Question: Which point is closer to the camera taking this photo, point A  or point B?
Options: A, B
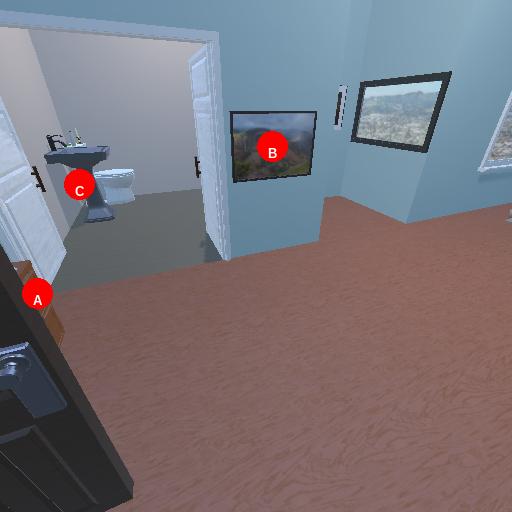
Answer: A